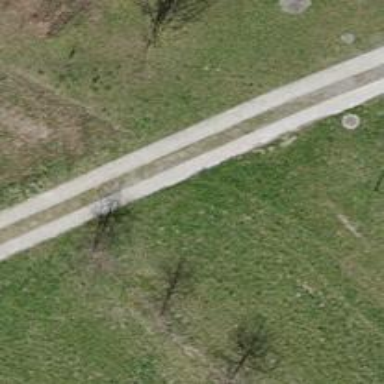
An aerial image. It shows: Track road with concrete lanes.